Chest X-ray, AP view. Patient: 34 years old, sex F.
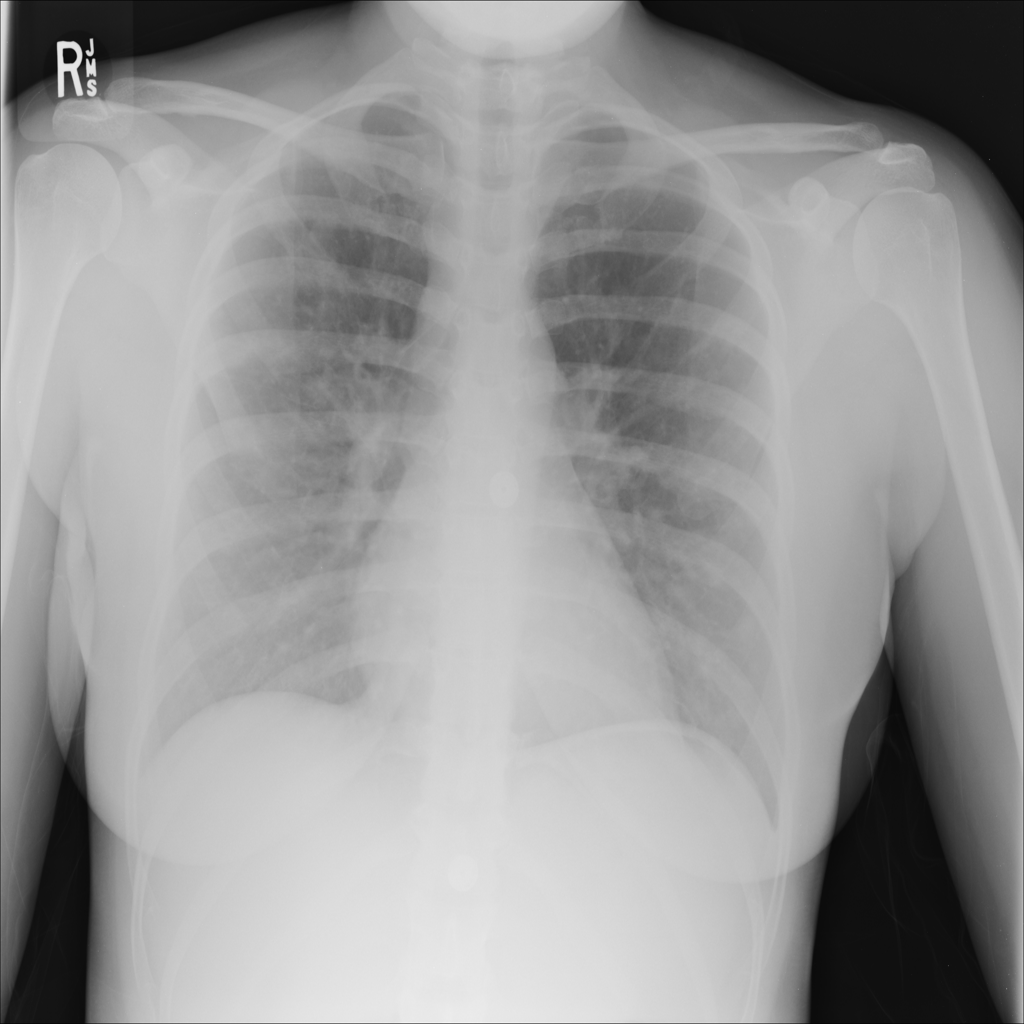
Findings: Pneumothorax